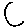
Label: moon